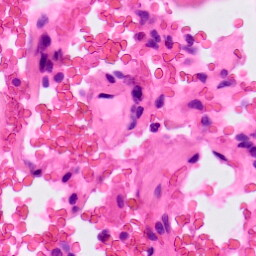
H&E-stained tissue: Lung